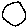
Label: circle